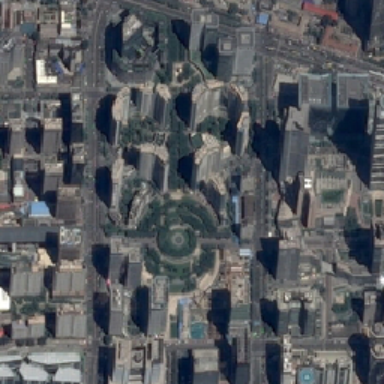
These tall buildings are surrounded by many plants .